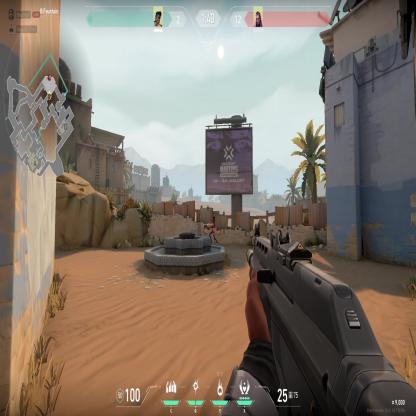
Label: enemy